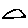
Label: triangle